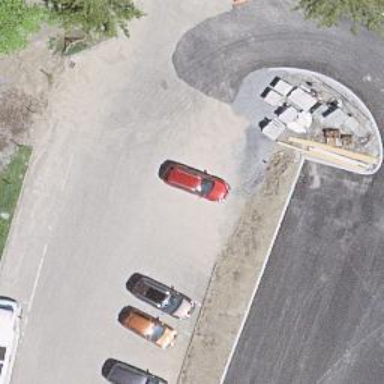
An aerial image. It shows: Service road with paved surface.